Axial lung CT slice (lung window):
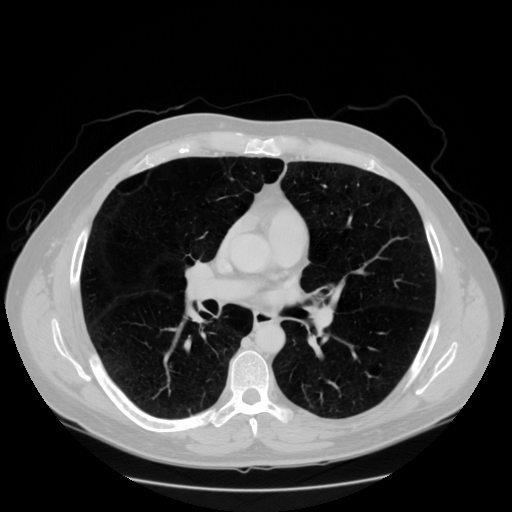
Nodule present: no